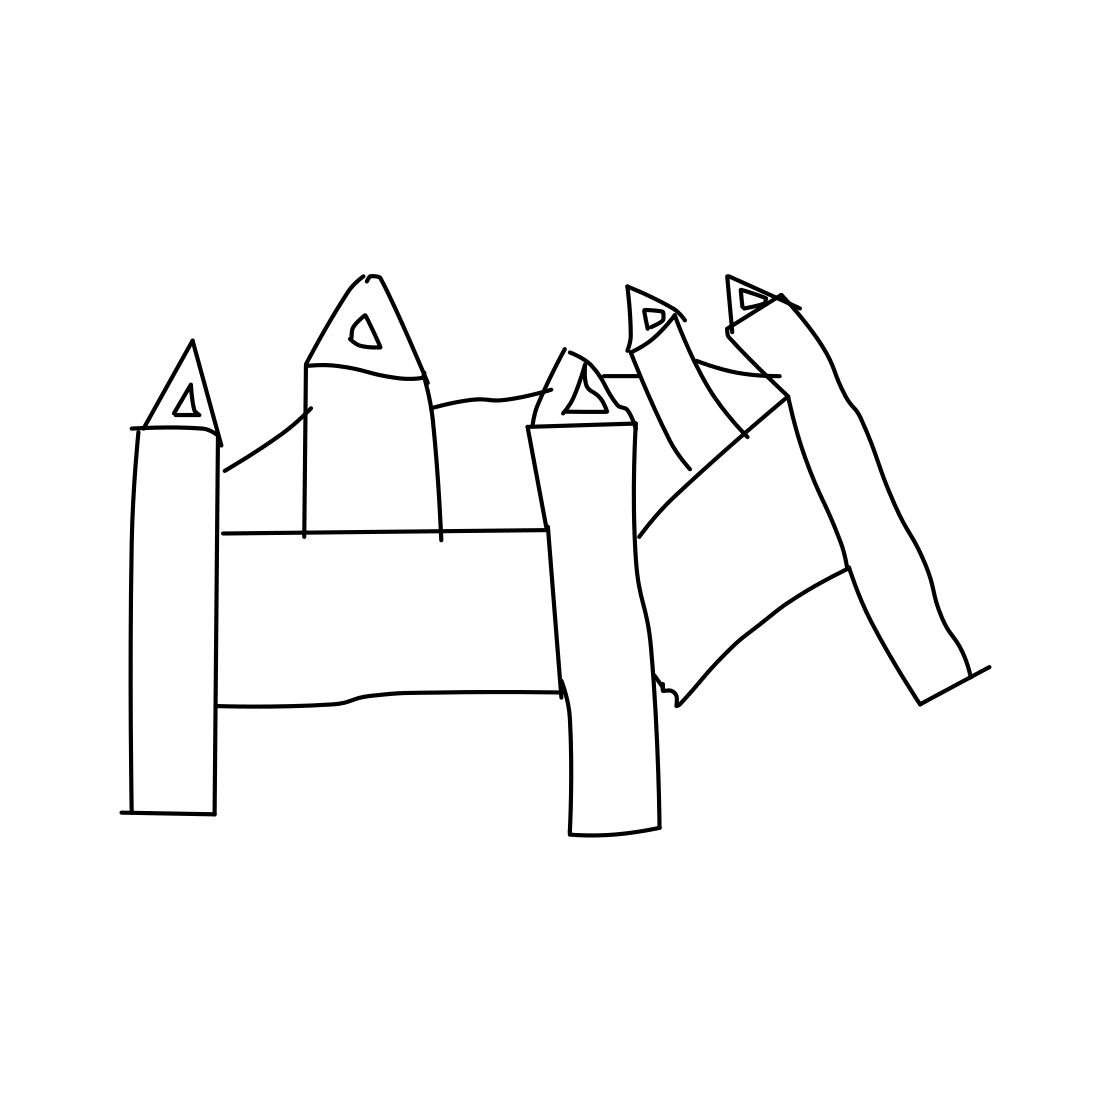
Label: castle